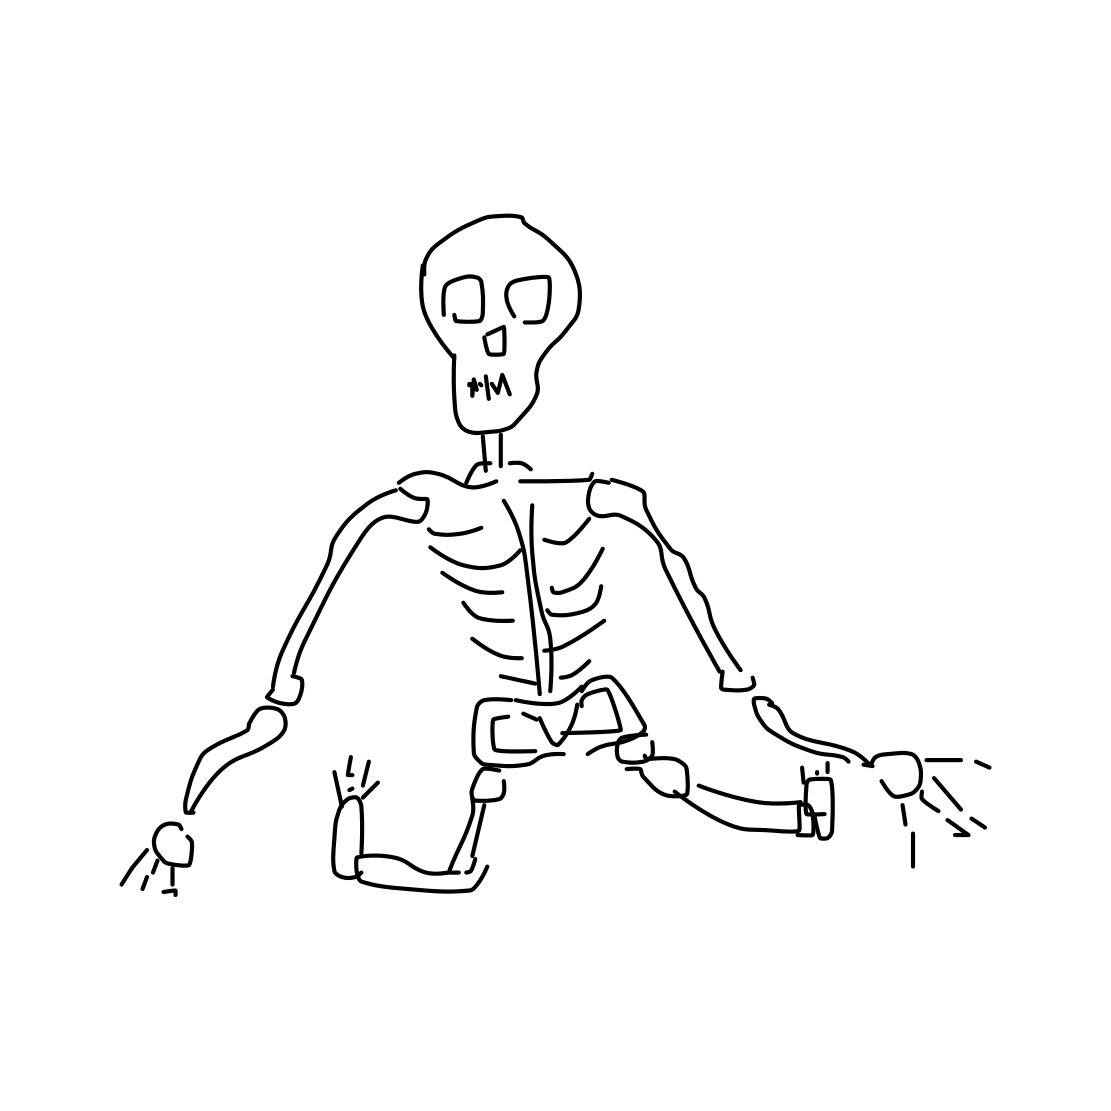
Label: human-skeleton